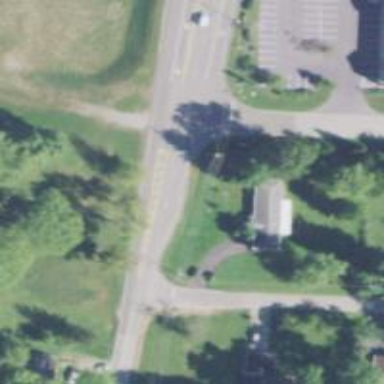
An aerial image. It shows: Tertiary road.